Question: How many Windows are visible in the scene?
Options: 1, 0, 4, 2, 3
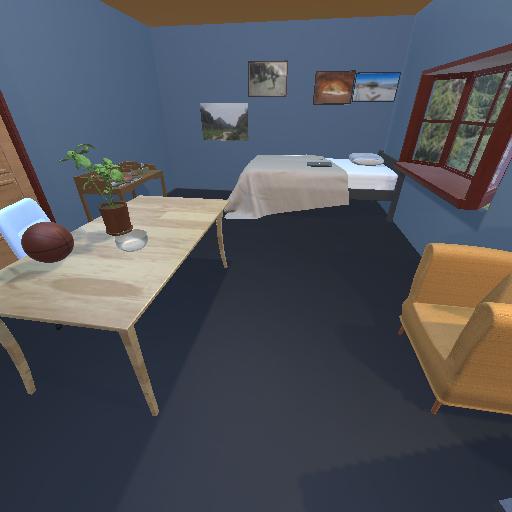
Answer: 1